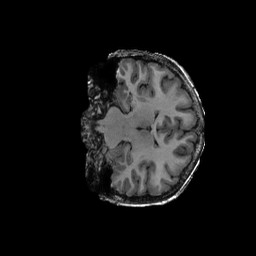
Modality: T1w
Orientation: coronal
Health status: ill
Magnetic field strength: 3 T